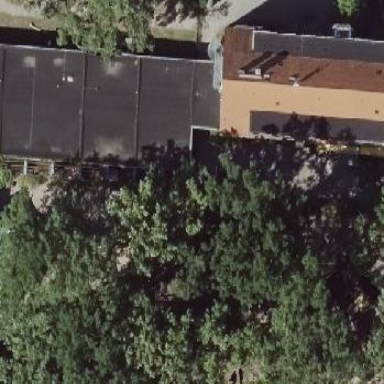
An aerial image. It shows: Kindergarten.